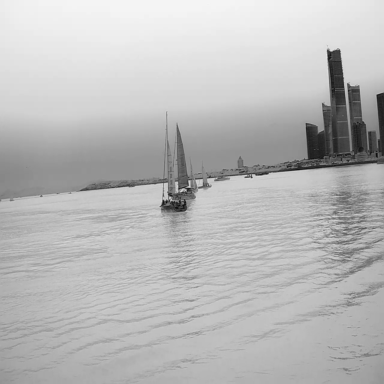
There are five sailboats in the infrared image.